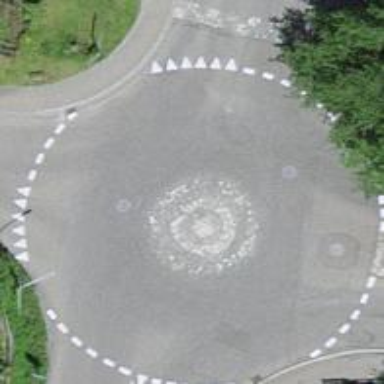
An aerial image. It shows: Mini roundabout on the road.